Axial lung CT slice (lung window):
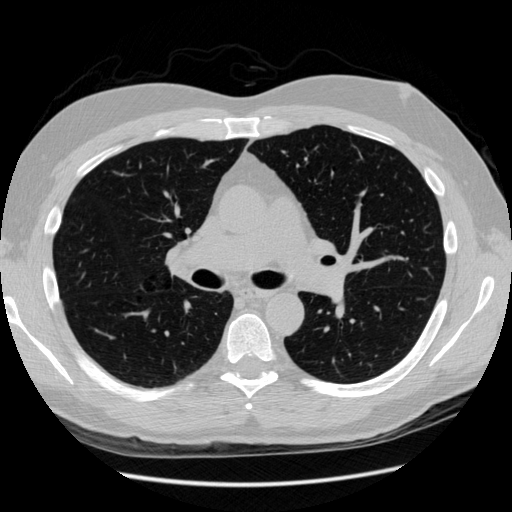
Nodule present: no